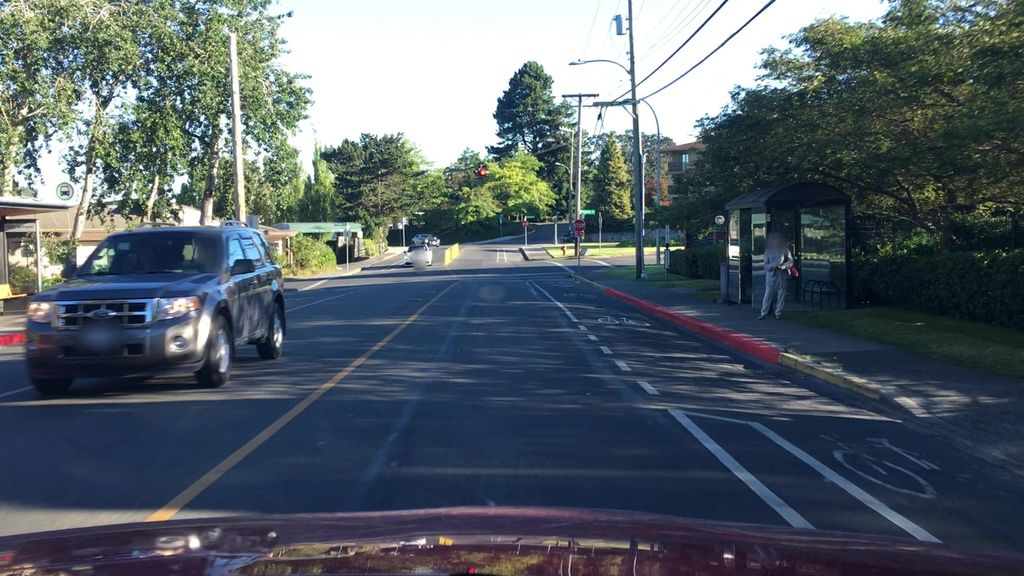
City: victoria